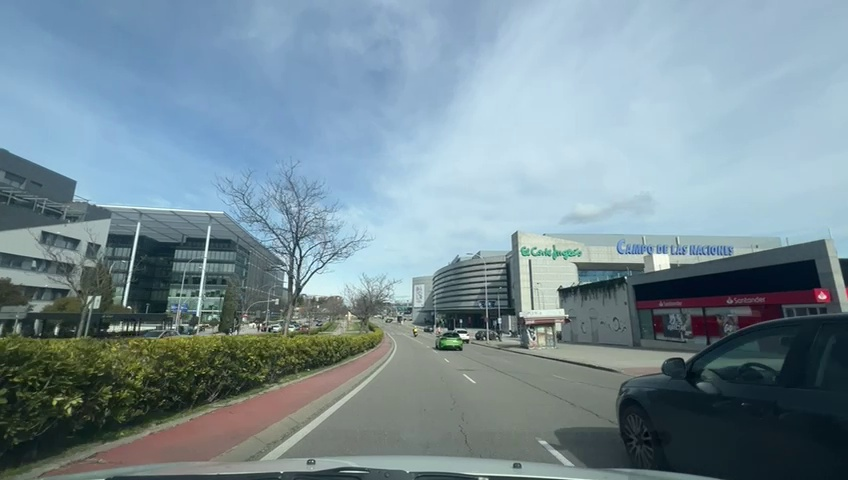
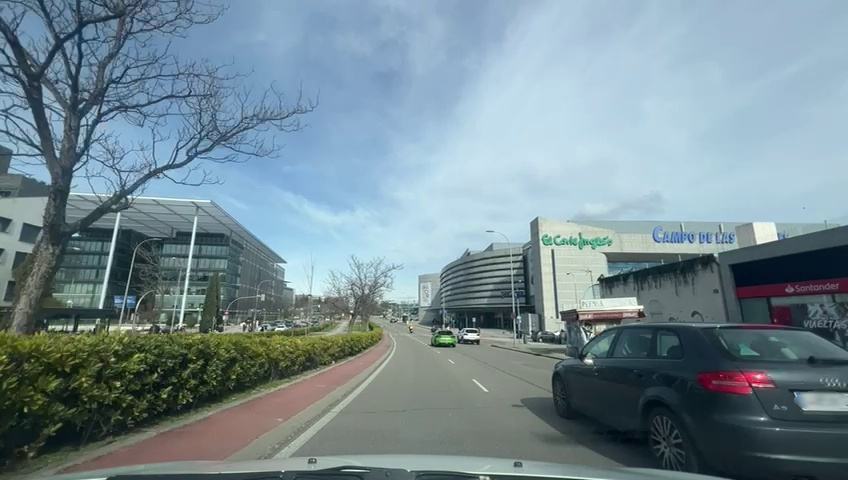
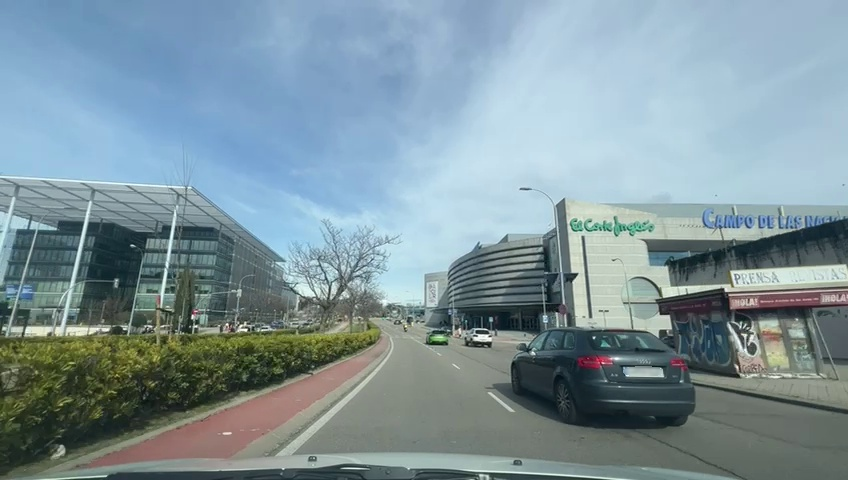
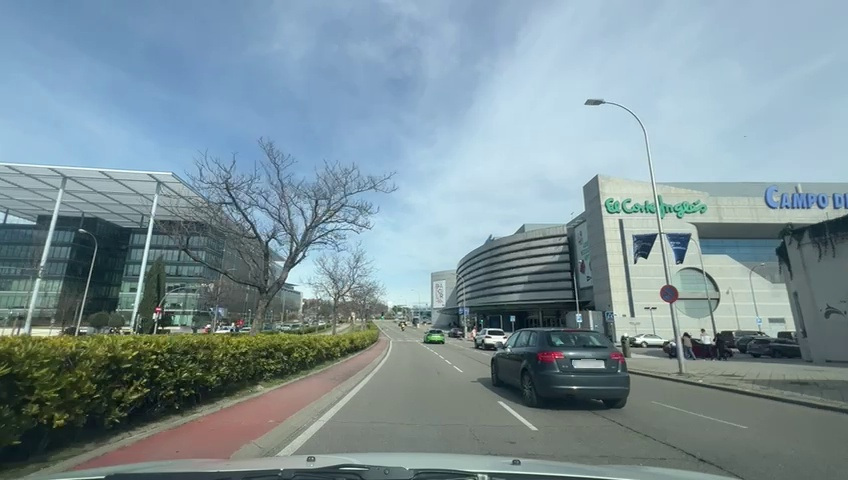
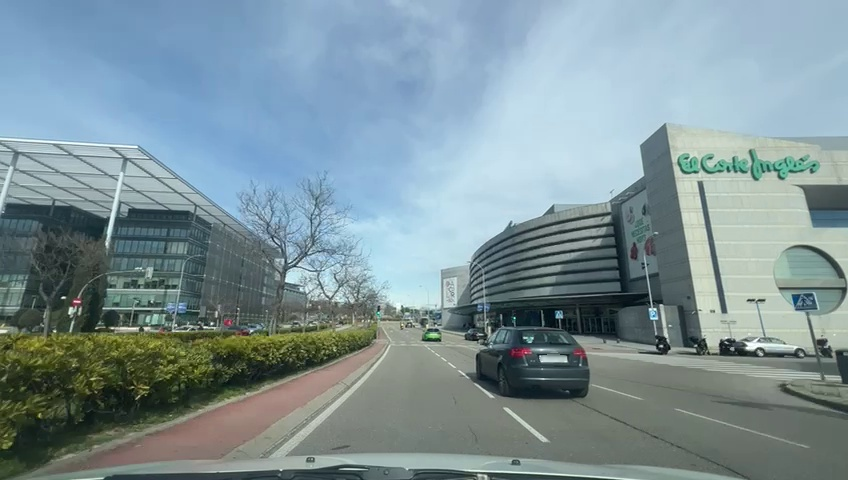
Situation: empty
Question: Is the ego vehicle currently inside a roundabout?
Answer: No
Reasoning: ego vehicle is in a straight

Situation: empty
Question: Is a roundabout visible ahead in the ego direction?
Answer: No
Reasoning: there is visible intersection or roundabout

Situation: empty
Question: Is the ego vehicle stationary while another vehicle crosses its path within the roundabout?
Answer: No
Reasoning: vehicle is not in a roundabout, it is driving in a straight

Situation: empty
Question: Are multiple speed limit signs with different values visible?
Answer: No
Reasoning: there is not speed limit sign visible